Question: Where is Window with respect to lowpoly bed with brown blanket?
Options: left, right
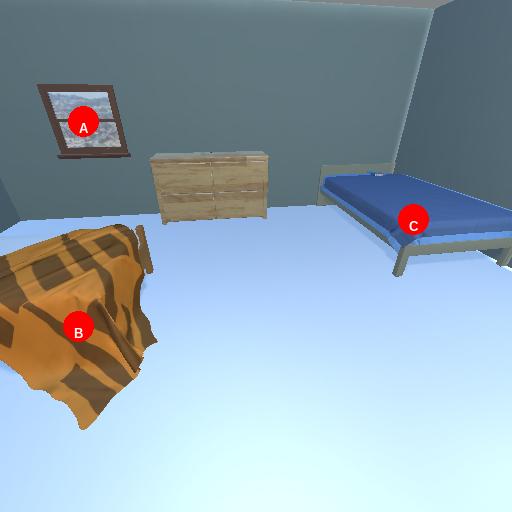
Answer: left